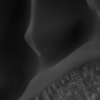
Atmospheric dust classification: not_dusty